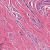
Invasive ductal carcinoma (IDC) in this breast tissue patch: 0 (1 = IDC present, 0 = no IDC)